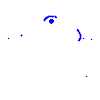
Particle: pion